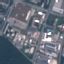
Land use / land cover class: Industrial